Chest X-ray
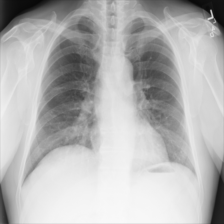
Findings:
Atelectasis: negative
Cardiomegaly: negative
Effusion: negative
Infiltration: negative
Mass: negative
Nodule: negative
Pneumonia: negative
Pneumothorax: negative
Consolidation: negative
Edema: negative
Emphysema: negative
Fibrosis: negative
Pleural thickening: negative
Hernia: negative